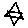
Label: star